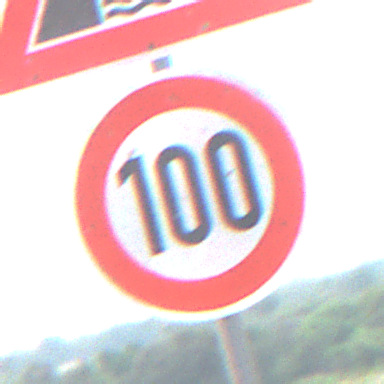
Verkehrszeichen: Geschwindigkeit100
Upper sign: Ufer
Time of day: SunriseSunset
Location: Outdoor (Nature)
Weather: PartlyCloudy
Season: NotSpecified
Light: Natural